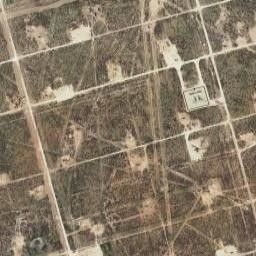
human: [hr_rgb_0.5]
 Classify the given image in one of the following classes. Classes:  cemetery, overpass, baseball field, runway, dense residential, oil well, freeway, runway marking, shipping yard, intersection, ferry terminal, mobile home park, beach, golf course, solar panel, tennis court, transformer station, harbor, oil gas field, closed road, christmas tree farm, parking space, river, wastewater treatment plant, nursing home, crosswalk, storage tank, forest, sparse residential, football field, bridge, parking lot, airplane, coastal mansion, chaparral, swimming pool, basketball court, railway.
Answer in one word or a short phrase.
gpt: oil gas field